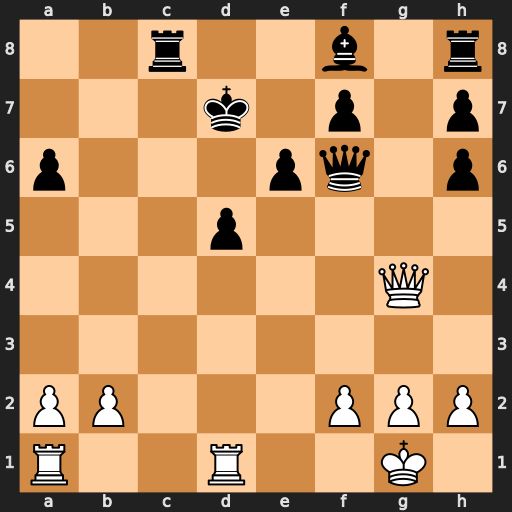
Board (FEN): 2r2b1r/3k1p1p/p3pq1p/3p4/6Q1/8/PP3PPP/R2R2K1
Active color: w
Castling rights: -
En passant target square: -
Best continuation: Rxd5+ Bd6 Rxd6+ Kxd6 Qb4+ Rc5 Qb6+ Rc6 Rd1+